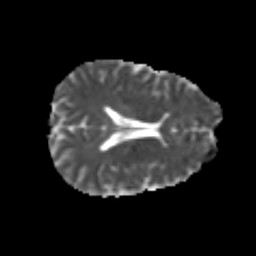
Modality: MD
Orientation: axial
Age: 20
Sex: male
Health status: healthy
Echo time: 0.074 s